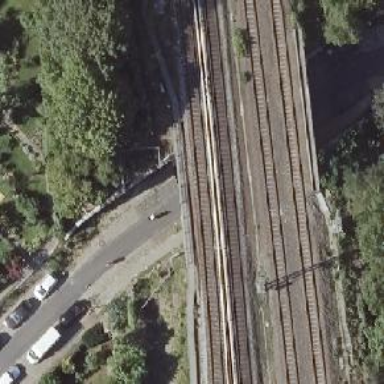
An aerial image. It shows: Abandoned railway.